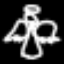
Label: angel